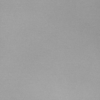
Label: dusty